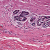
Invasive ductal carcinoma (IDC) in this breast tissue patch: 0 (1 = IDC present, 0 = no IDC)